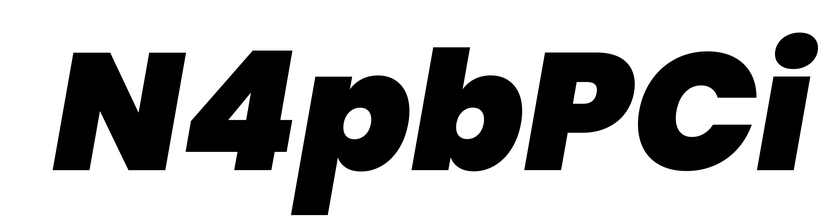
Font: Poppins-BlackItalic